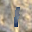
Label: 1